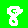
Digit: 8